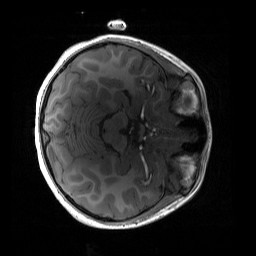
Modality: T1w
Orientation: axial
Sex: female
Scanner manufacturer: siemens
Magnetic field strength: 3 T
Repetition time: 1.9 s
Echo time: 0.00243 s